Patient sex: F
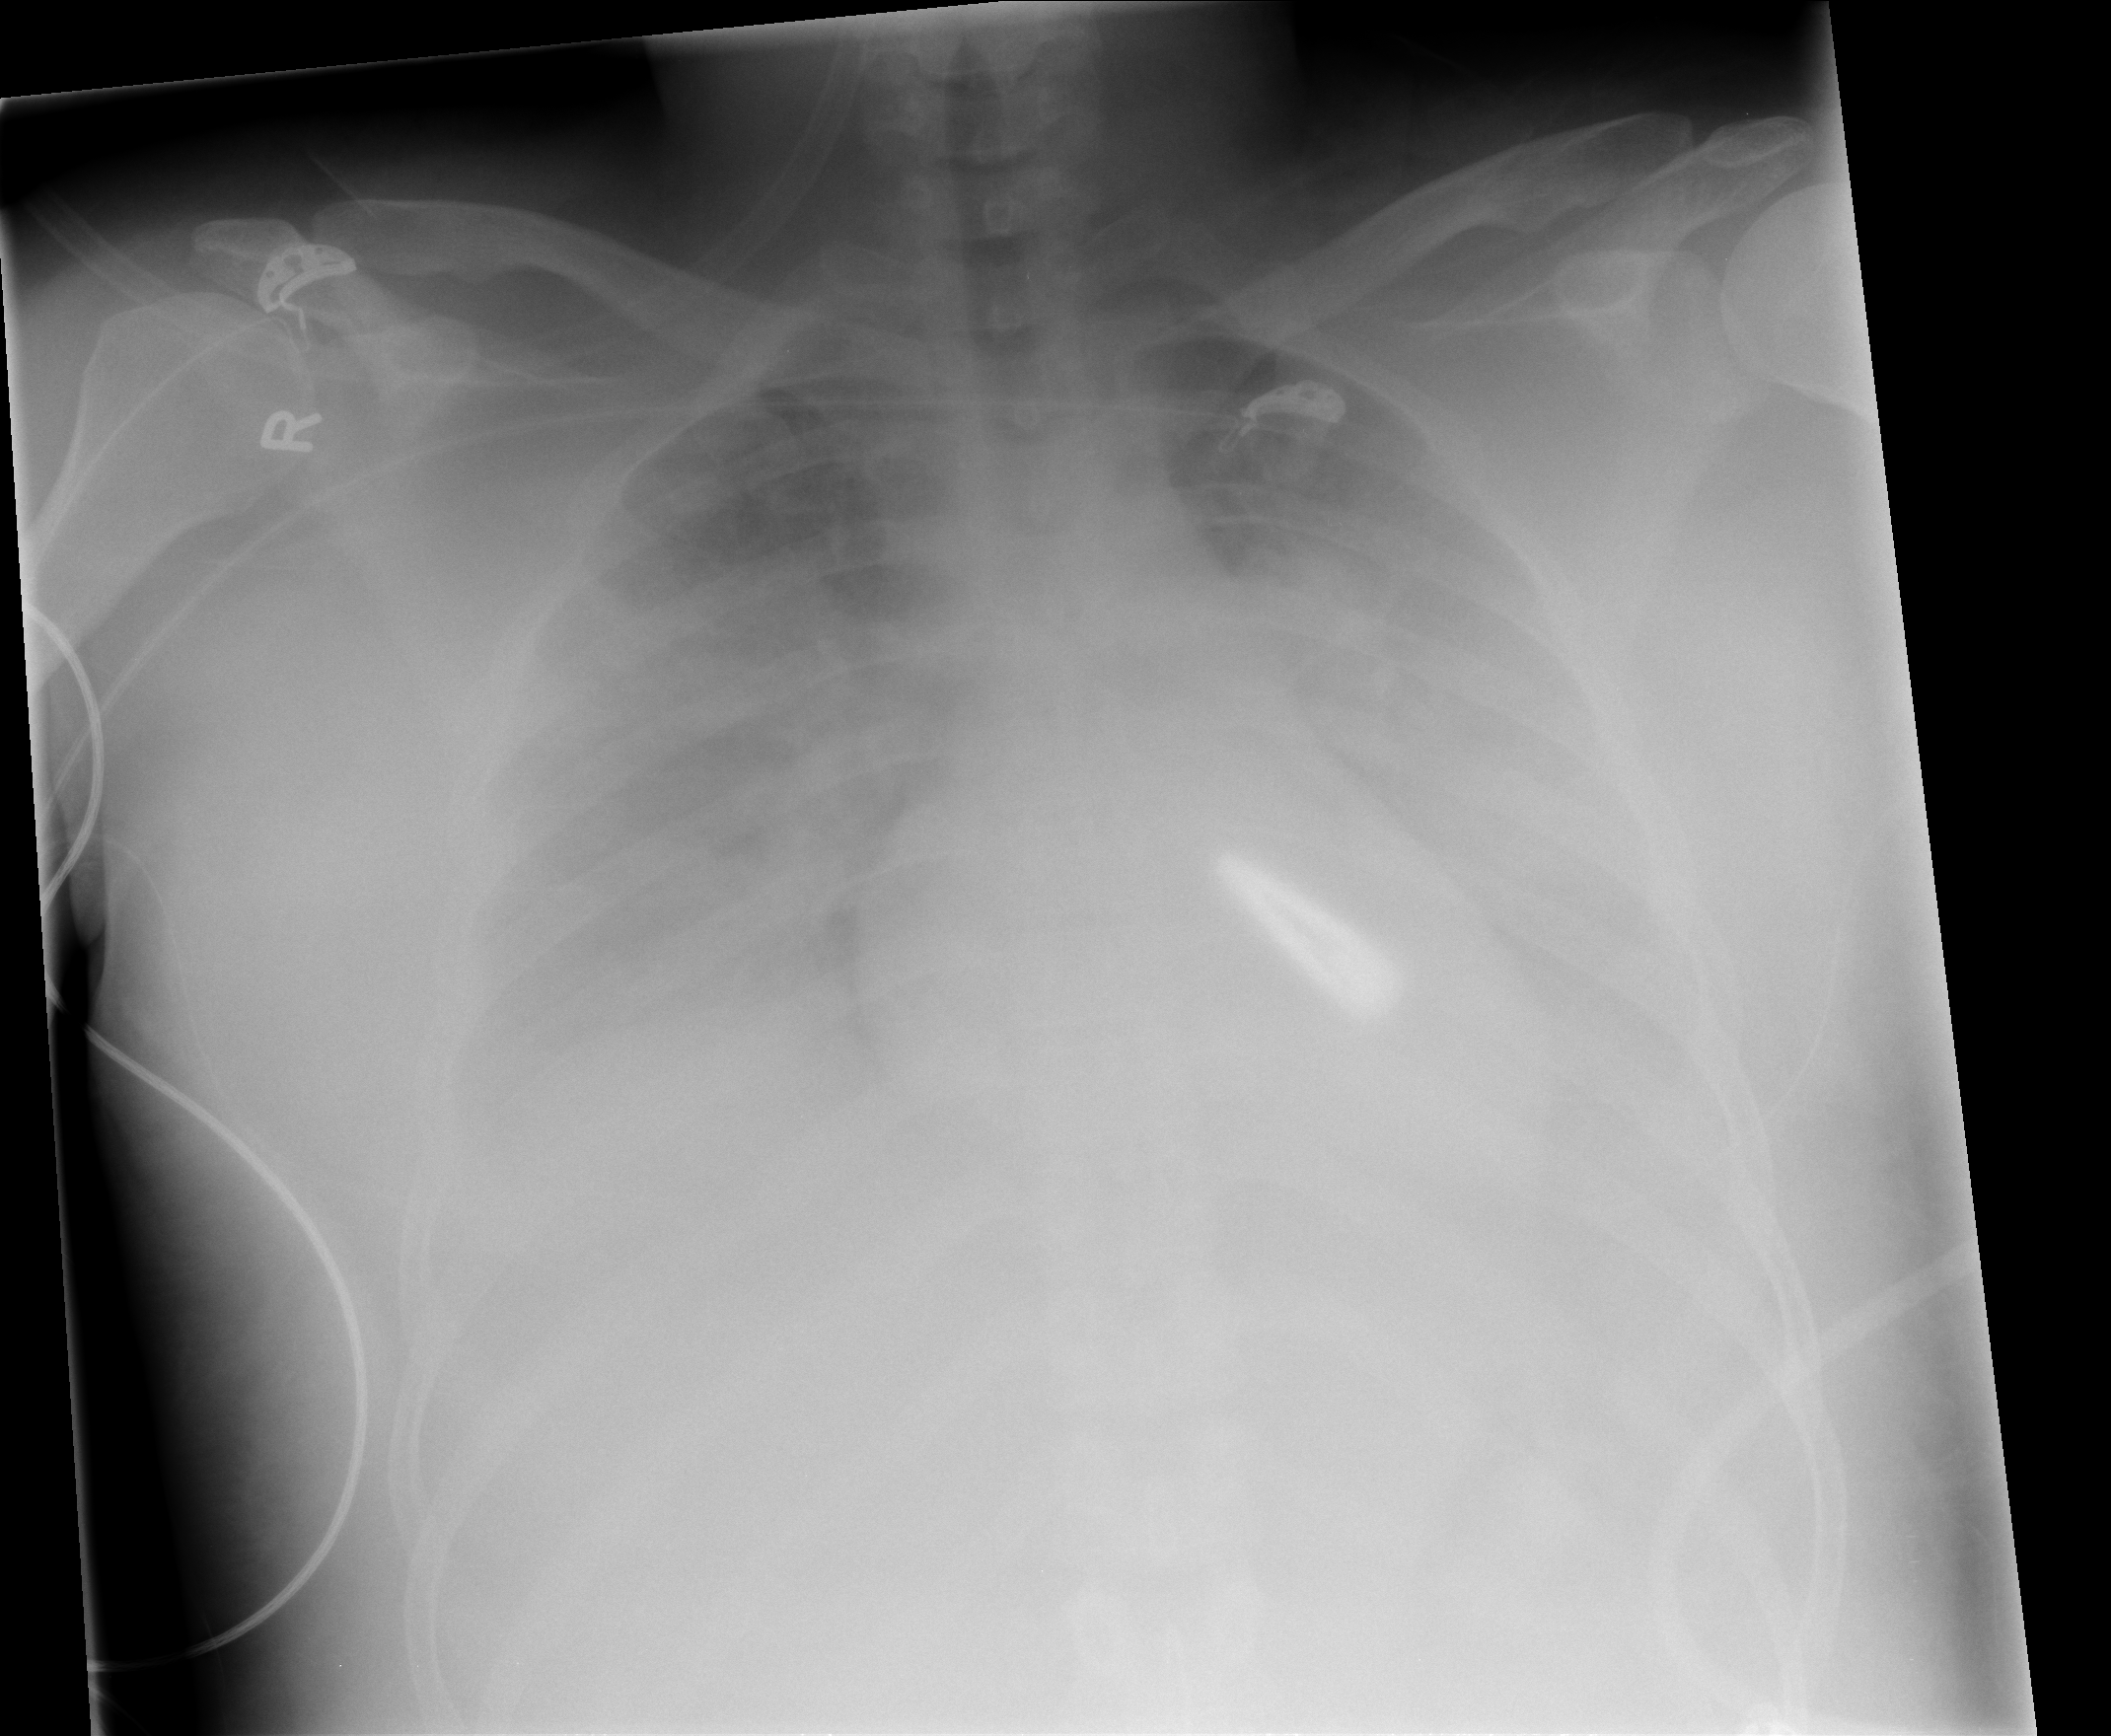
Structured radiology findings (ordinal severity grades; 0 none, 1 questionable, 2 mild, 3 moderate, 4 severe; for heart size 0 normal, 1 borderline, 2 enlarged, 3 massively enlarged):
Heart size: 0
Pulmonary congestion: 2
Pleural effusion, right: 2
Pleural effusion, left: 2
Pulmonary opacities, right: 4
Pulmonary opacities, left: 4
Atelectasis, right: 3
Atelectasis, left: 3